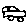
Label: car